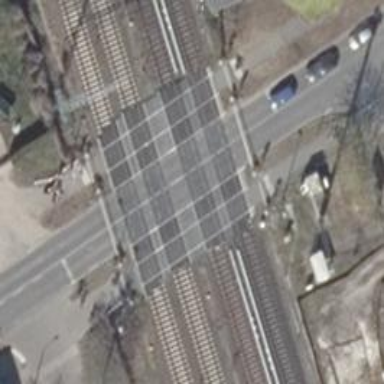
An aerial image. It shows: Full railway crossing barrier.